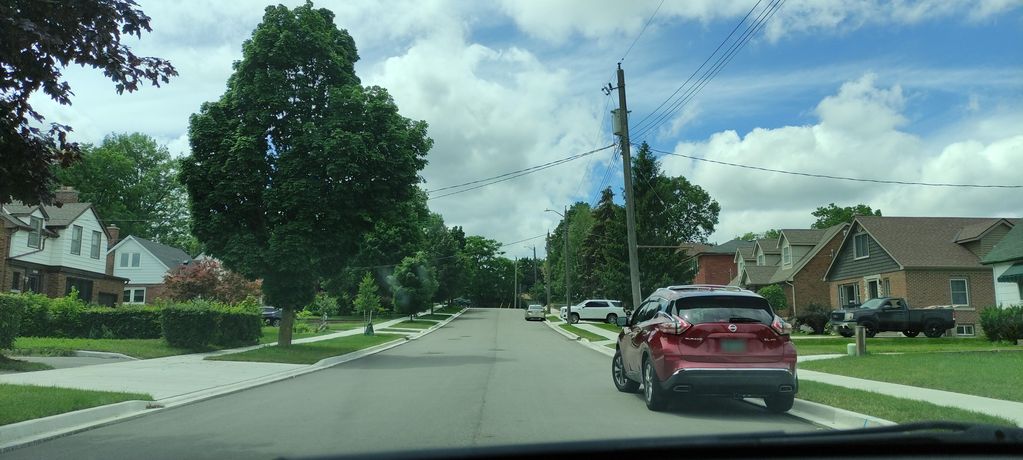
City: kitchener-waterloo